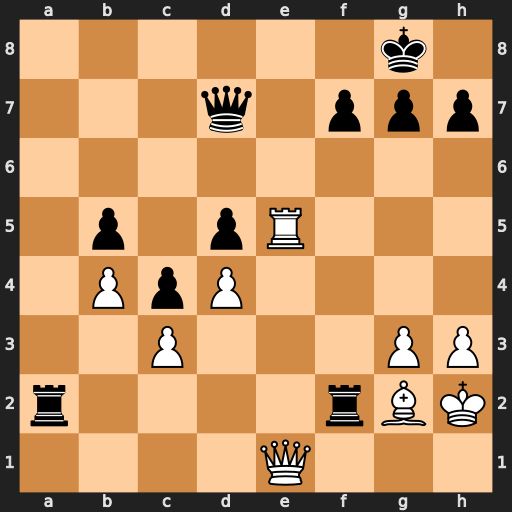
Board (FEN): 6k1/3q1ppp/8/1p1pR3/1PpP4/2P3PP/r4rBK/4Q3
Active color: w
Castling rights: -
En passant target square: -
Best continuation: Re8+ Qxe8 Qxe8#